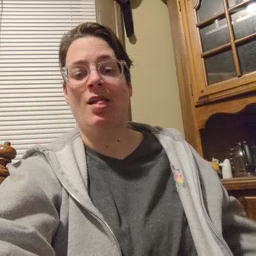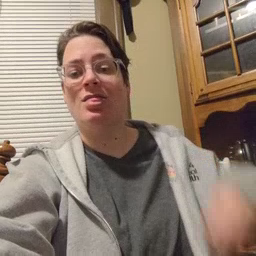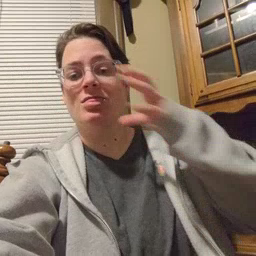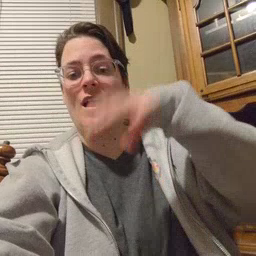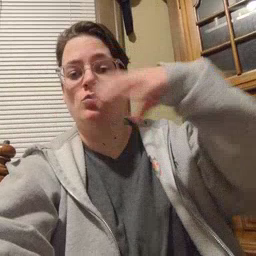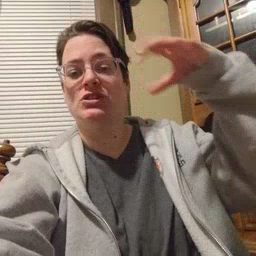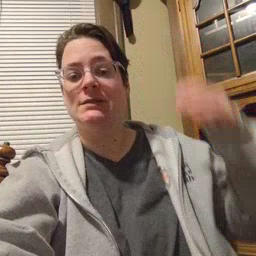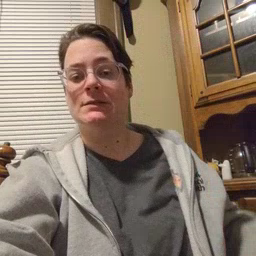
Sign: cloud